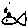
Label: fish